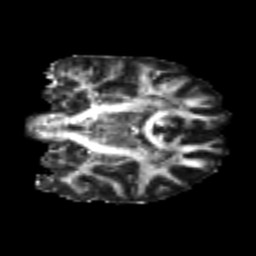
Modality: FA
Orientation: coronal
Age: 20
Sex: female
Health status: healthy
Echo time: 0.074 s